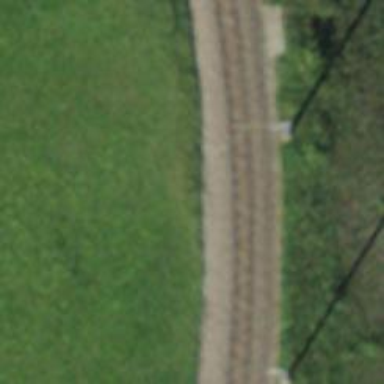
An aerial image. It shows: Narrow-gauge railway track with 1 electrified contact line.